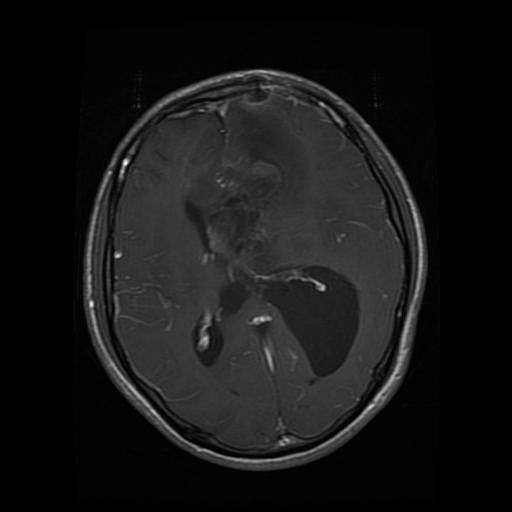
Label: glioma